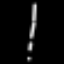
Label: line